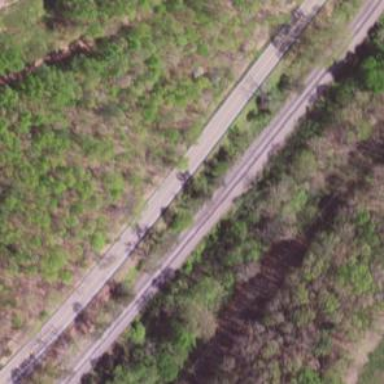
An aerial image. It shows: Railway track.